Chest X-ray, PA view. Patient: 41 years old, sex M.
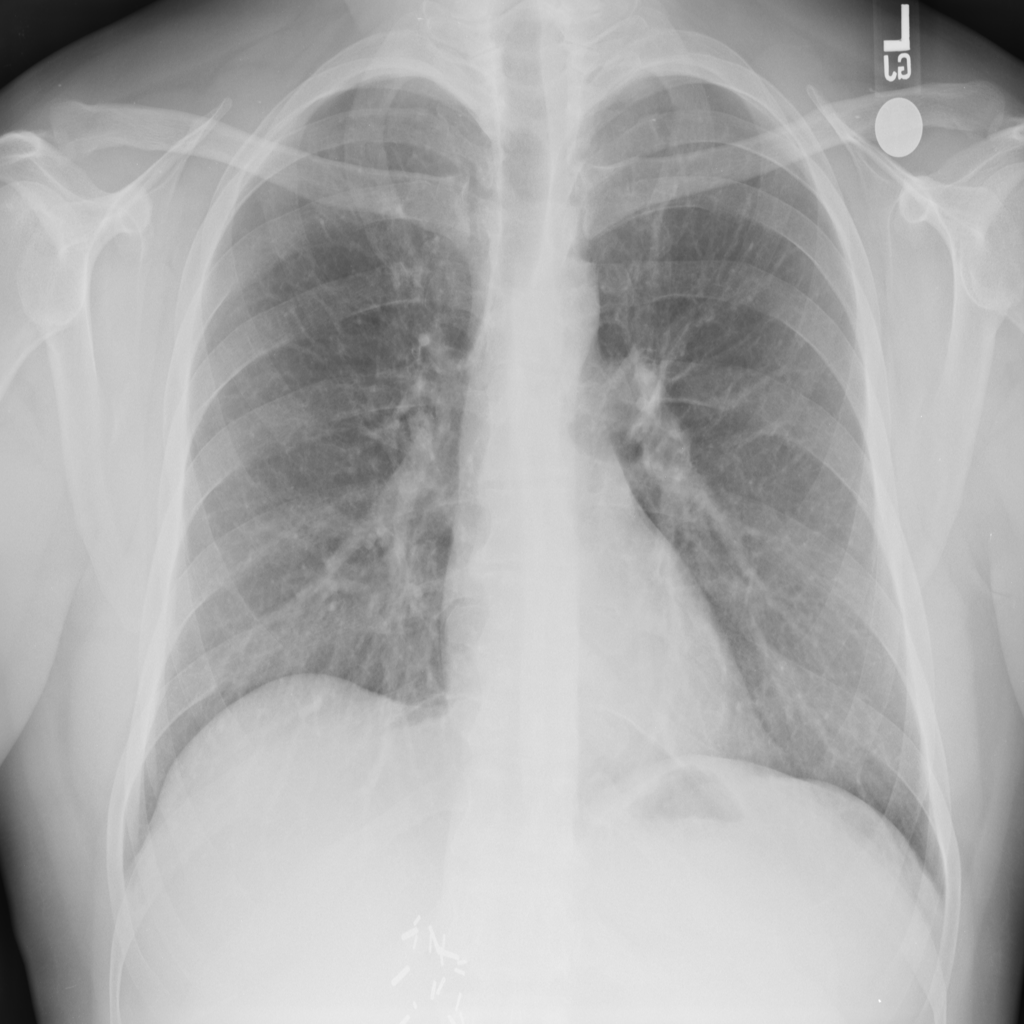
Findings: No Finding